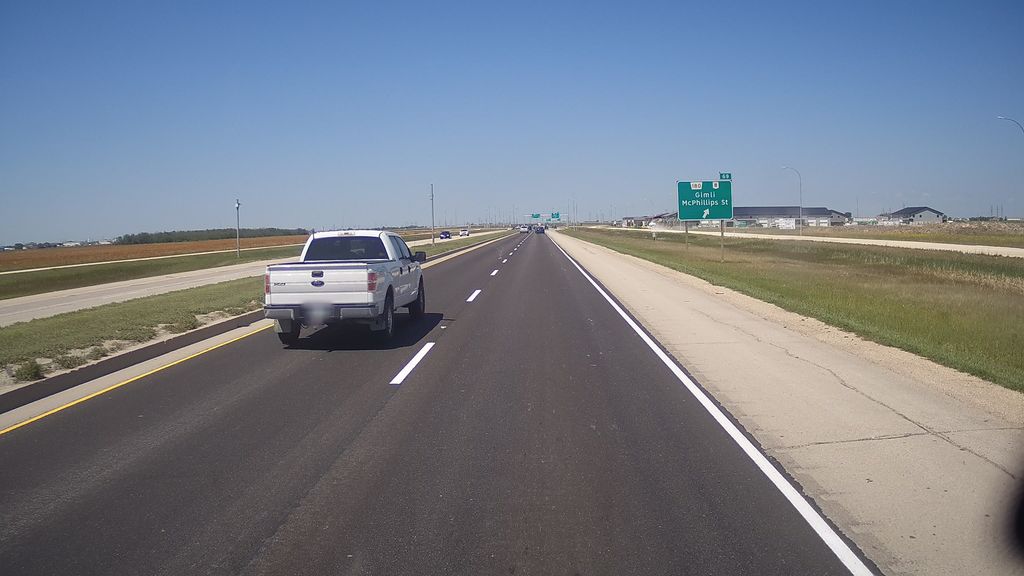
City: winnipeg